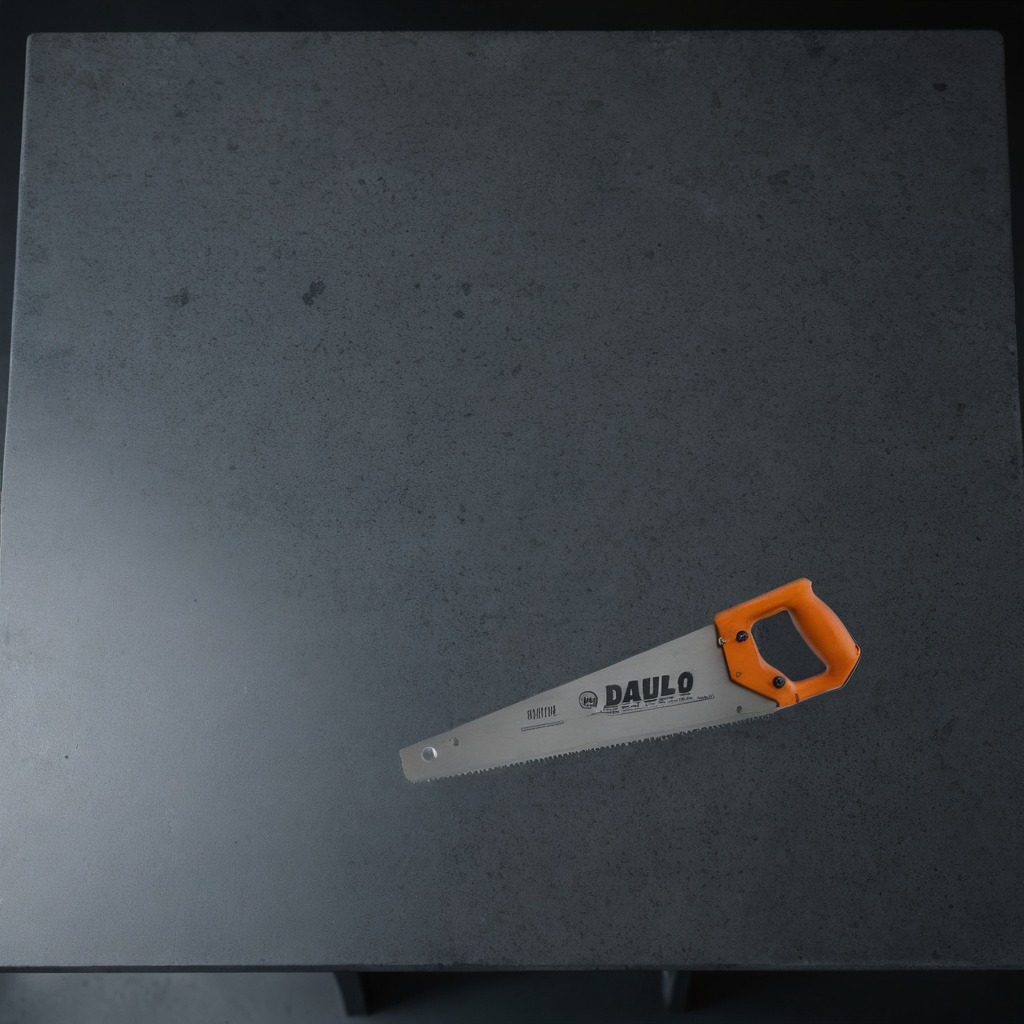
A metal saw is lying on a clean granite table inside a workshop at night dim ambient light soft shadows worn but